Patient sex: F
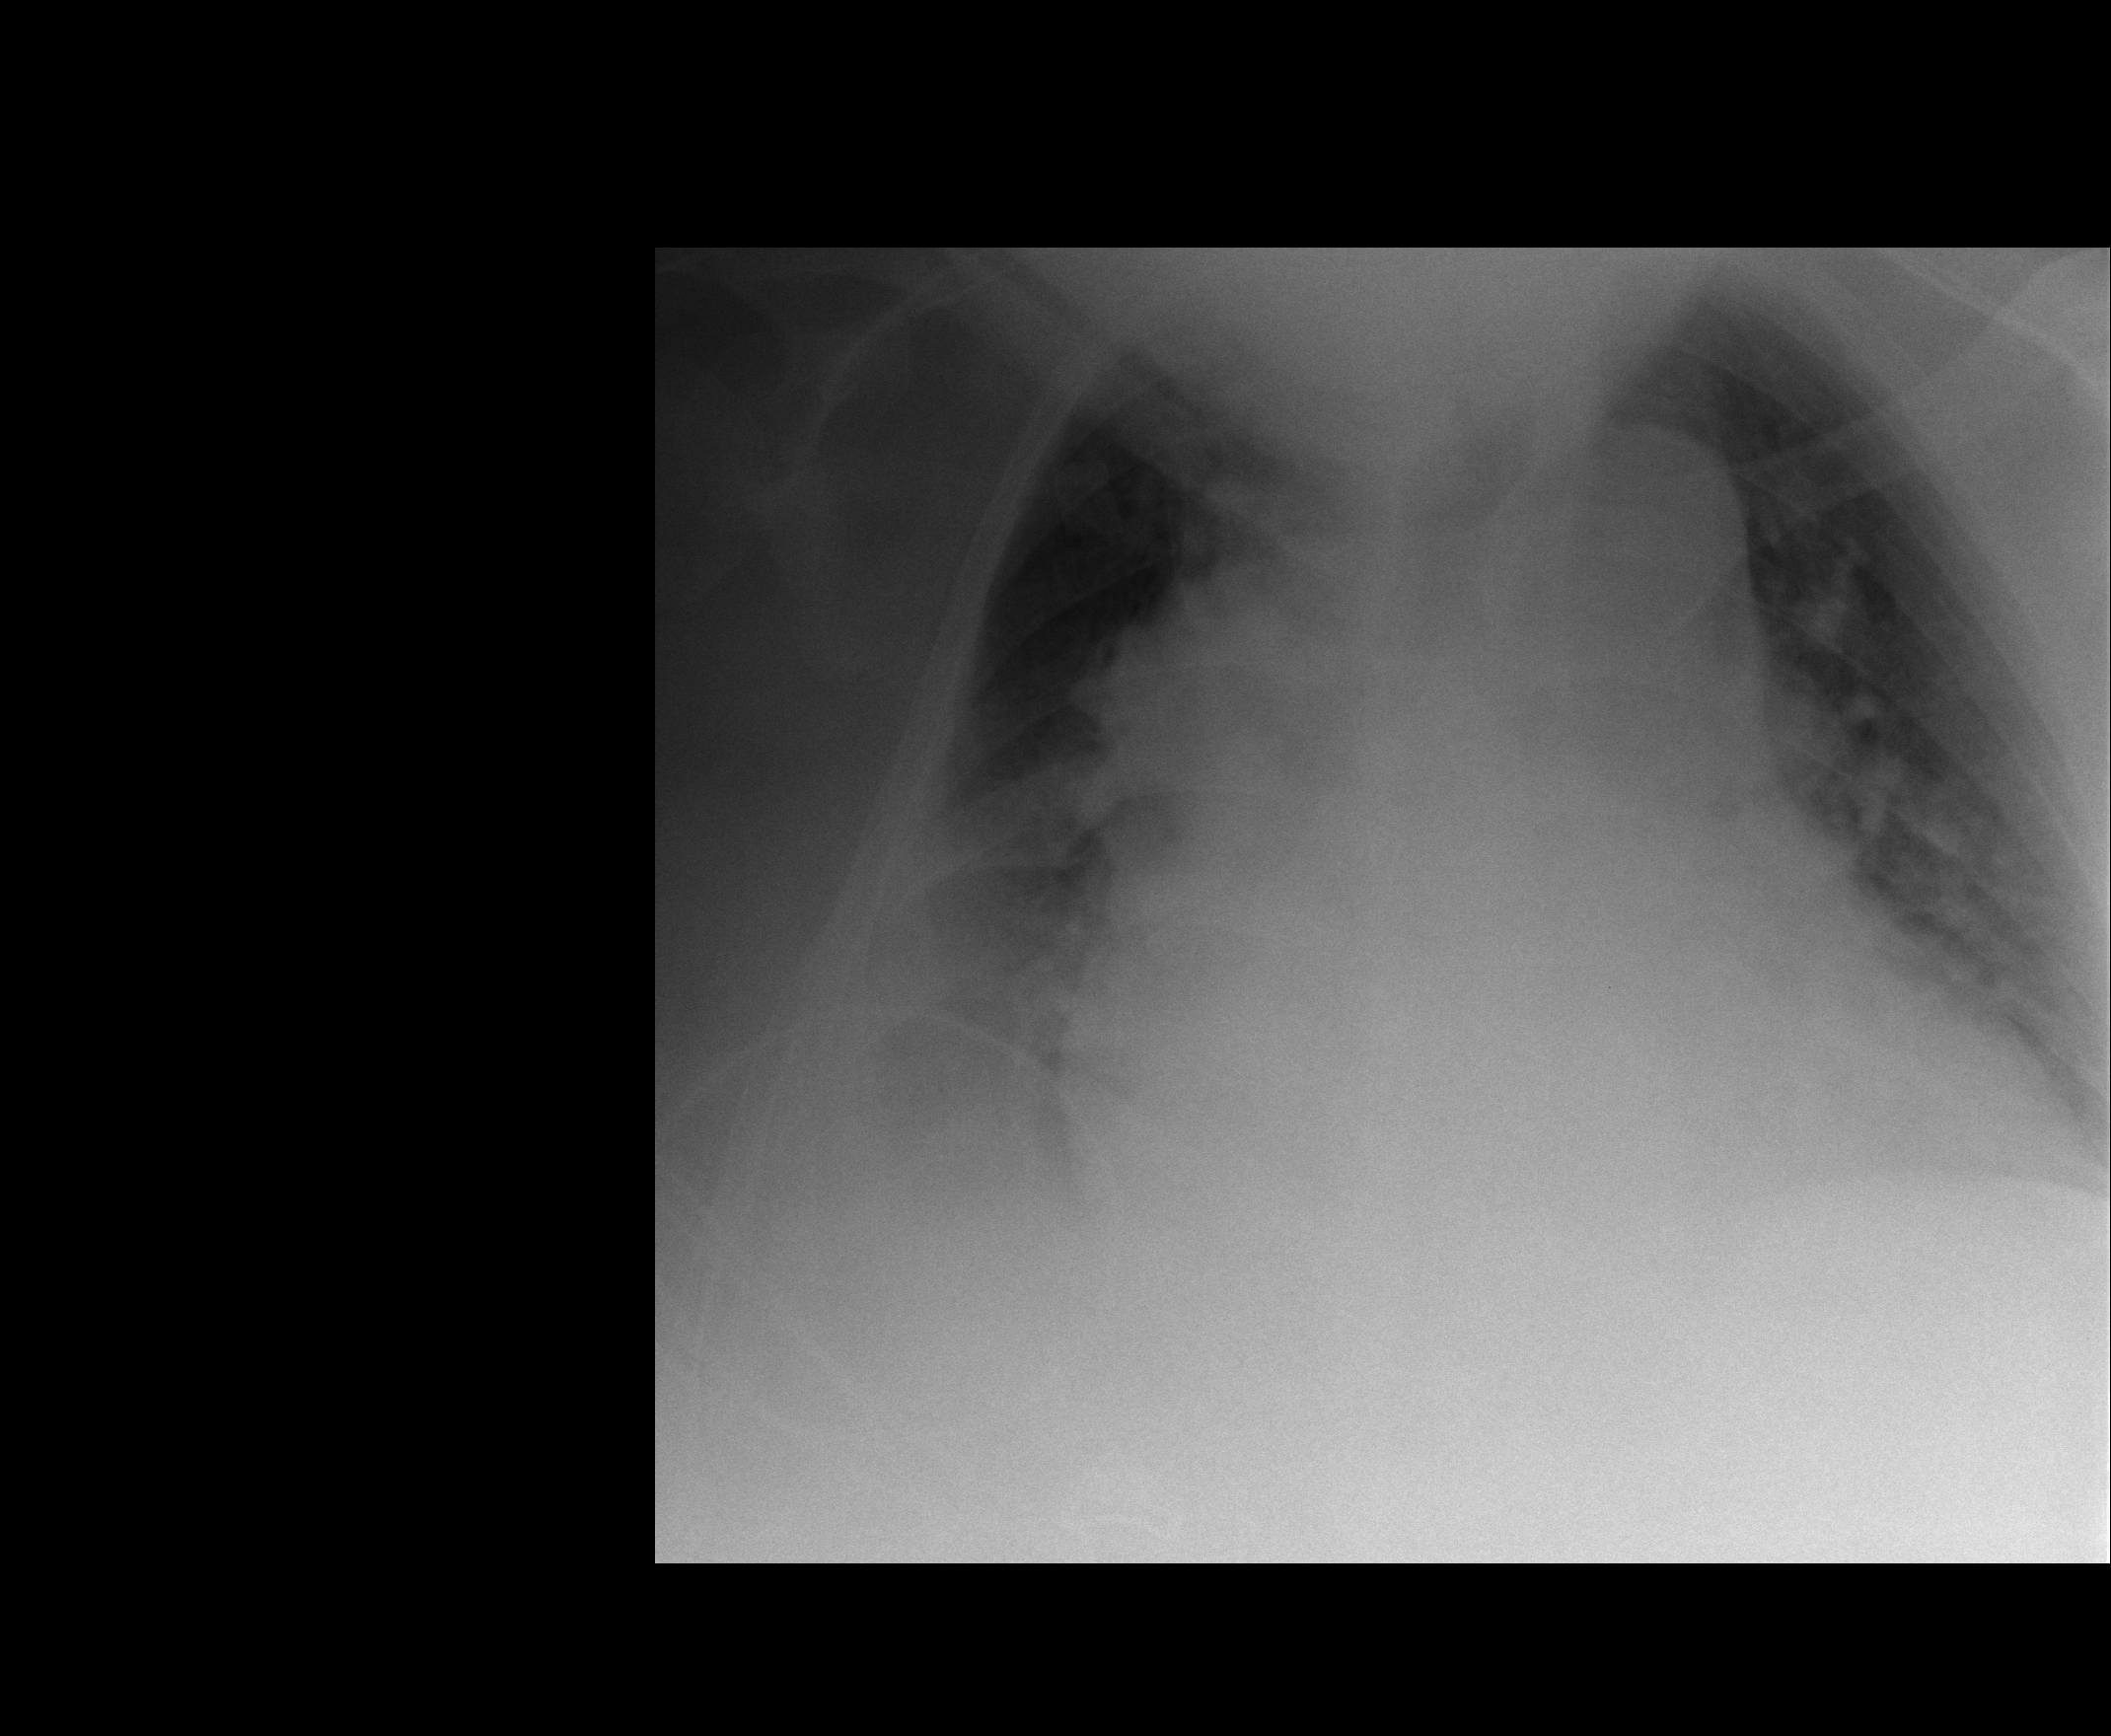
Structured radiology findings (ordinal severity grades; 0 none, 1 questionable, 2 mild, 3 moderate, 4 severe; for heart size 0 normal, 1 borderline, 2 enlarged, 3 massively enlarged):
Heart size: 3
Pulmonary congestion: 3
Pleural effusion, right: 2
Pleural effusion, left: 0
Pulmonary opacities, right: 0
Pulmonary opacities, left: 0
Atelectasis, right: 2
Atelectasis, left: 2